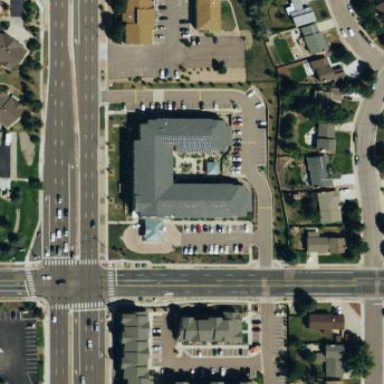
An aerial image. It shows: Building.